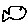
Label: fish